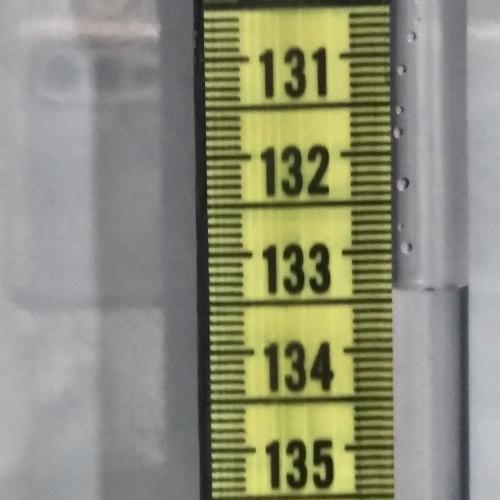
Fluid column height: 133.4 cm